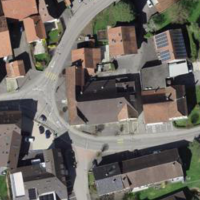
EUNIS habitat code: 54
Species observed at this site:
Operophtera brumata
Caltha palustris
Acer campestre